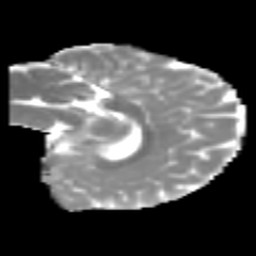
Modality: MD
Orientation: sagittal
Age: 6
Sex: male
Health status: healthy